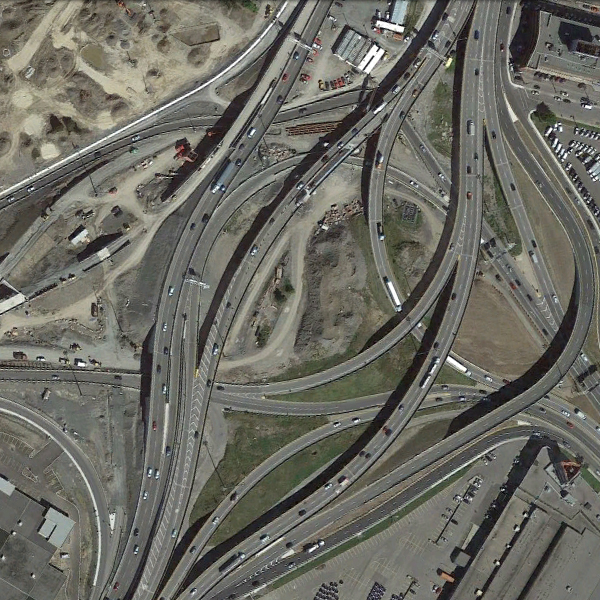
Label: Viaduct